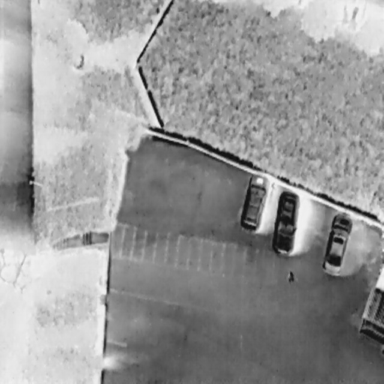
There are three Cars in the infrared image.